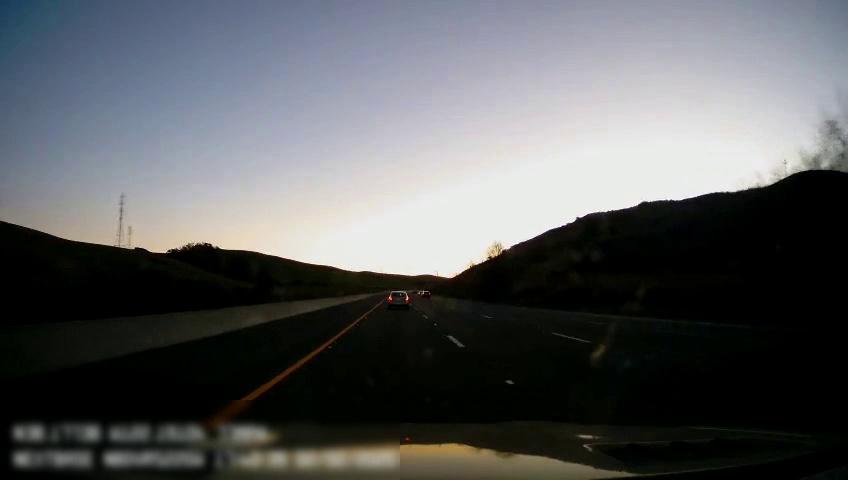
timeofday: Day
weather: Sunny
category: Drivable Space
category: Vehicles | Car
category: Lanes | Alternate Lane
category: Lanes | Current Lane
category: Lanes | Current Lane
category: Lanes | Alternate Lane
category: Lanes | Alternate Lane